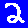
Digit: 2